Question: I've got some Xaml (WPF) that I'm trying to re-create in code. I think I'm close but I'm having a bit of trouble... here's my Xaml:
'''
<ListView Name="lbDevices" SelectionChanged="lbDevices_SelectionChanged" VerticalAlignment="Stretch" Grid.Row="1">
<ListView.ItemsPanel>
<ItemsPanelTemplate>
<WrapPanel Orientation="Horizontal" Width="{Binding (FrameworkElement.ActualWidth), RelativeSource={RelativeSource AncestorType=ScrollContentPresenter}}" ScrollViewer.HorizontalScrollBarVisibility="Hidden"></WrapPanel>
</ItemsPanelTemplate>
</ListView.ItemsPanel>
<ListView.View>
<GridView>
<GridView.ColumnHeaderContainerStyle>
<Style>
<Setter Property="FrameworkElement.Visibility" Value="Collapsed" />
</Style>
</GridView.ColumnHeaderContainerStyle>
<GridViewColumn>
<GridViewColumn.CellTemplate>
<DataTemplate>
<!-- This is a custom control -->
<l:HaDeviceDisplayer DataContext="{Binding .}" ></l:HaDeviceDisplayer>
</DataTemplate>
</GridViewColumn.CellTemplate>
</GridViewColumn>
</GridView>
</ListView.View>
</ListView>
'''
The above gives me a perfect display of what I need. It looks like this:
Here's my attempt at re-creating it in code:
'''
GridView gv = new GridView();
gv.AllowsColumnReorder = false;
var hiddenStyle = new Style();
gv.ColumnHeaderContainerStyle = hiddenStyle;
gv.ColumnHeaderContainerStyle.Setters.Add(new Setter(FrameworkElement.VisibilityProperty, Visibility.Collapsed));
ItemsPanelTemplate panelTemplate = new ItemsPanelTemplate();
var fact = new FrameworkElementFactory(typeof(WrapPanel));
fact.SetValue(WrapPanel.OrientationProperty, Orientation.Horizontal);
fact.SetValue(ScrollViewer.HorizontalScrollBarVisibilityProperty, ScrollBarVisibility.Hidden);
var binding = new Binding() {
RelativeSource = new RelativeSource(RelativeSourceMode.FindAncestor, typeof(ScrollContentPresenter), 1),
Path = new PropertyPath("(FrameworkElement.ActualWidth)")
};
fact.SetBinding(WrapPanel.WidthProperty, binding);
panelTemplate.VisualTree = fact;
lbDevices.ItemsPanel = panelTemplate;
GridViewColumn c1 = new GridViewColumn();
c1.CellTemplate = (DataTemplate)FindResource("DeviceDisplayer");
lbDevices.View = gv;
'''
A couple of notes. Instead of trying to re-create the DataTemplate exactly as I had it in Xaml, I stuck it in a 'UserControl.Resources' tag in the Xaml. I then use the FindResource to set the CellTemplate.
So here's my problem. When I do the above, the layout ends up looking like this:

Notice the very small orange dot... there's about a dozen of them that are visible only because selecting an item highlights it with an orange border. For same reason each list item is small. The trouble is - how do I make it "normal" sized?
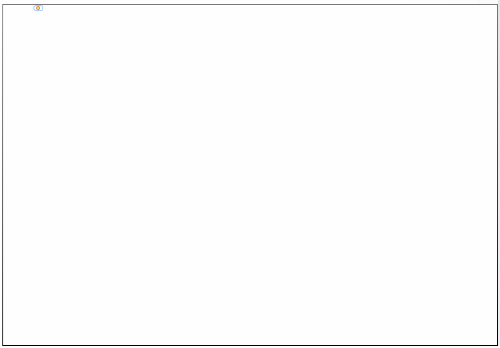
Answer: I never did figure out why my code didn't match the XAML. Instead, I ended up using XAML and then just creating a reference to the View to re-use for later.